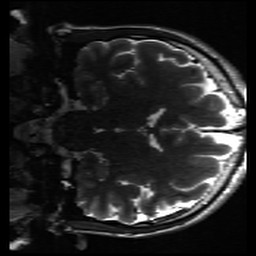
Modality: inplaneT2
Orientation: coronal